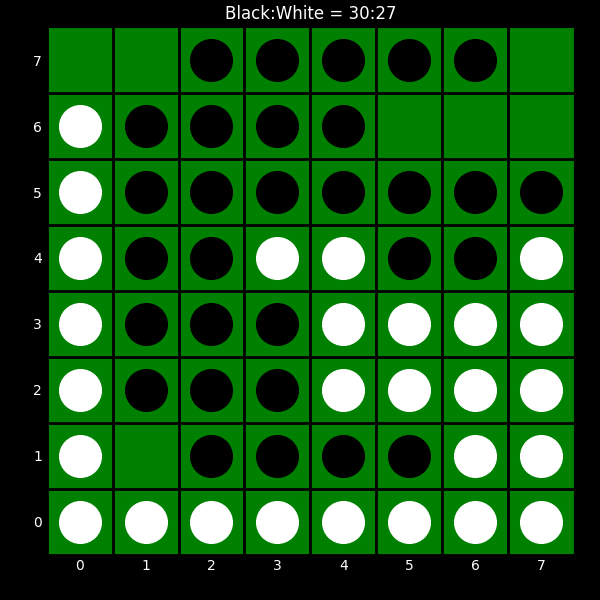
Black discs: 30
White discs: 27